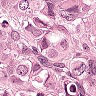
Metastatic tissue present: yes